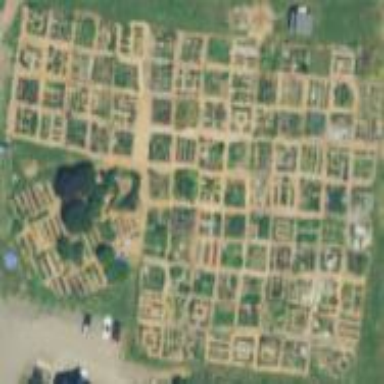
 leisure land intended for communal use."